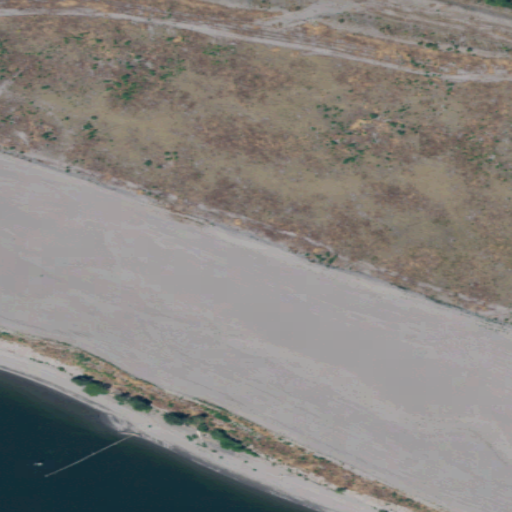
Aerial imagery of bar in Washington named Rainier Bar containing grassland, herbaceous wetlands, pasture, open water, cultivated crops, and barren land